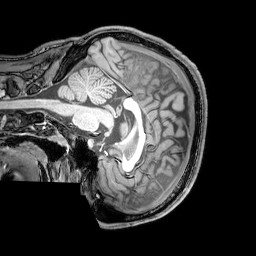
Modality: T1w
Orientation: sagittal
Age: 20
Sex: male
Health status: healthy
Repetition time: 0.081 s
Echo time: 0.037 s